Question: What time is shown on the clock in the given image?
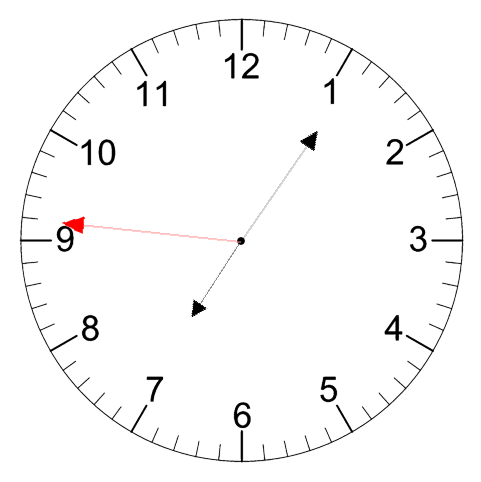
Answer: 07:05:46